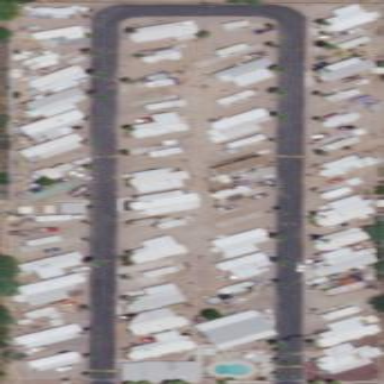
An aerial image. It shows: Residential neighbourhood with trailer park.